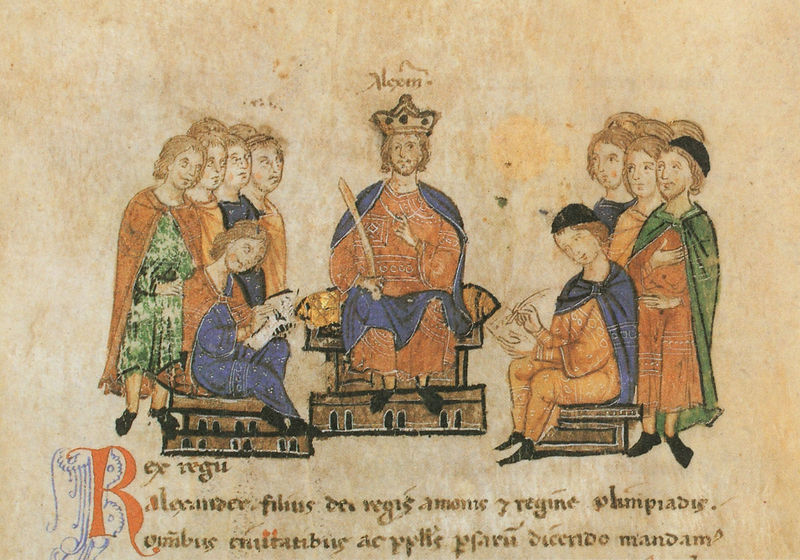
Titel: Alexanderroman
Institution: Leipzig, Stadtbibliothek
Schlagwörter: blau, feder, kopf, mann, umhang, grün, sitzen, frau, mitte, männer, schwarz, rot, kappe, mütze, richter, schauen, häuser, gold, krone, schrift, schuhe, kaiser, könig, thron, zeigen, buch, seite, schwert, buchstaben, beschriftung, herrscher, buchseite, pergament, schreiben, bittsteller, osmanisch, latein, buchmalerei, alexander, majuskel, manuskript, ratgeber, untertanen, rex, untertan, illumination, r, 1300, alexanderroman, osmaisch, belizar